Interaction volume radius: 5 \u00c5
Interaction volume height: 15 \u00c5
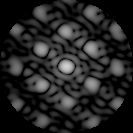
Disorder parameter: 0.2529